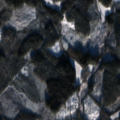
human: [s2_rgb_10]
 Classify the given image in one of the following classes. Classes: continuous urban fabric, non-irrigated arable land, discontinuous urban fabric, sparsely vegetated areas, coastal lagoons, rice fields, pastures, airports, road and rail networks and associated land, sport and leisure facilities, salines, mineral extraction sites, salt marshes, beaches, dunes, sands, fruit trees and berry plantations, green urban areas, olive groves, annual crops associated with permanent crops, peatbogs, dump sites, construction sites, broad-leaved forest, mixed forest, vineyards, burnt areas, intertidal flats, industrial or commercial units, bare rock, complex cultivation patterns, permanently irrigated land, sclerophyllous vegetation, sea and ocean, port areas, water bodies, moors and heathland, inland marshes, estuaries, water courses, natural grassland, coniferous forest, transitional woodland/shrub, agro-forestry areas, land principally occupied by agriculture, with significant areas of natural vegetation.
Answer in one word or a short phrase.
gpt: coniferous forest, mixed forest, transitional woodland/shrub